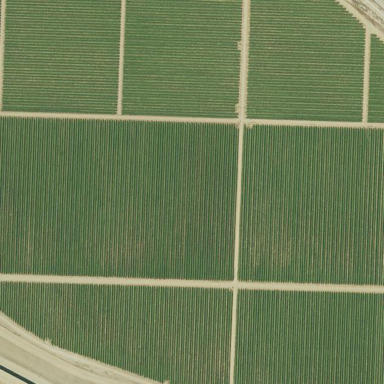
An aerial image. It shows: Possibly vineyard or orchard within farmland.